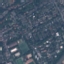
Label: Residential